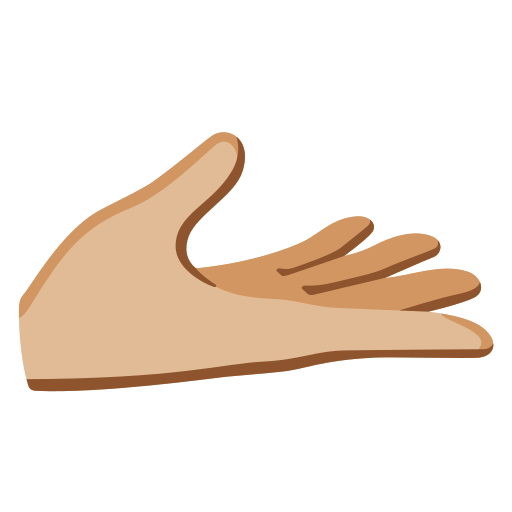
Emoji: 🫴🏼